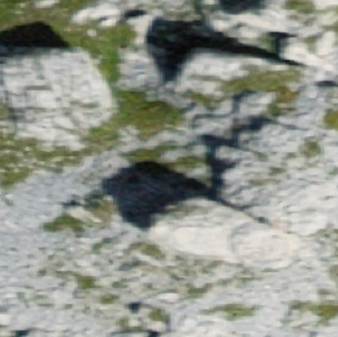
Label: bouldering_area